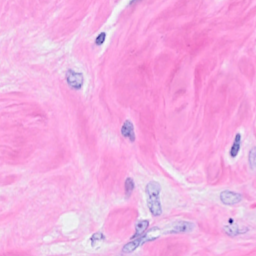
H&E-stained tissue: Breast